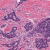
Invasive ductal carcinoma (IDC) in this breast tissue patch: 0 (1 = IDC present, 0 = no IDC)